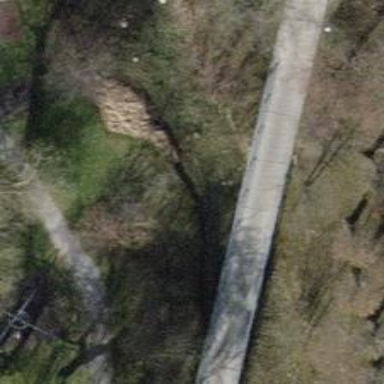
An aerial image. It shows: Footway on bridge with paving stones surface.